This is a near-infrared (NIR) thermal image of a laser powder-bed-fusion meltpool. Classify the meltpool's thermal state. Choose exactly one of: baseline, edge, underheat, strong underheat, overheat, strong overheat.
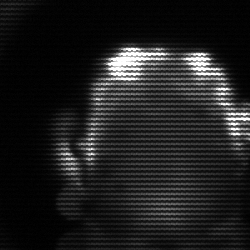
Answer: baseline